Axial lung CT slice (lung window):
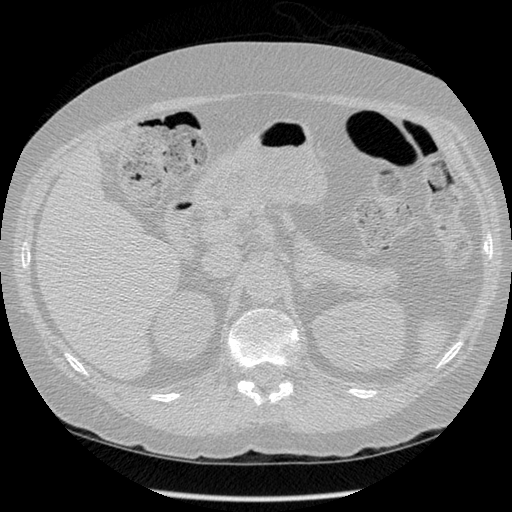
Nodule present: no